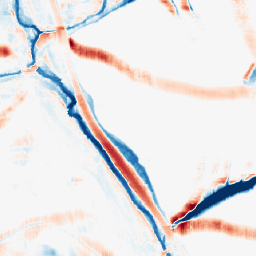
Category: morphological
Decomposition family: morphological_square
Decomposition parameters: operation: average
size: 20
Upsampling method: nearest
Upsampling parameters: scale: 2
Upsampling scale: 2